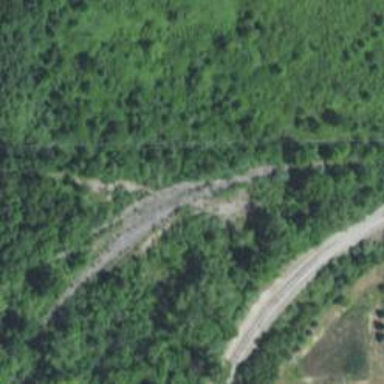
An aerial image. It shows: Disused railway spur line.